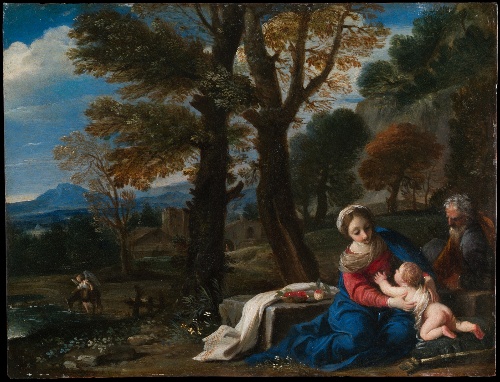
Title: The Rest on the Flight into Egypt
Artist: Pier Francesco Mola
Artist bio: Italian, Coldrerio 1612–1666 Rome
Object type: Painting
Classification: Paintings
Medium: Oil on copper
Dimensions: 9 x 11 in. (22.9 x 27.9 cm)
Department: European Paintings
Credit line: Wrightsman Fund, 1993
Accession year: 1993
Repository: Metropolitan Museum of Art, New York, NY
Tags: Donkeys|Holy Family|Angels